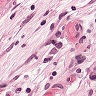
Metastatic tissue present: yes